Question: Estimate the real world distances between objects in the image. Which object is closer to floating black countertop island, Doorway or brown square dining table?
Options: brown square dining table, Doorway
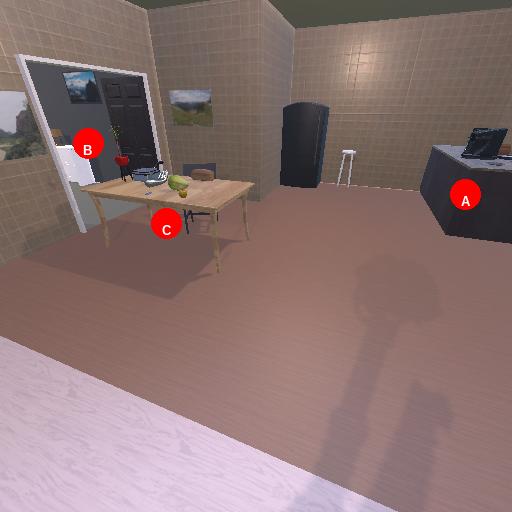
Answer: brown square dining table